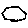
Label: hexagon